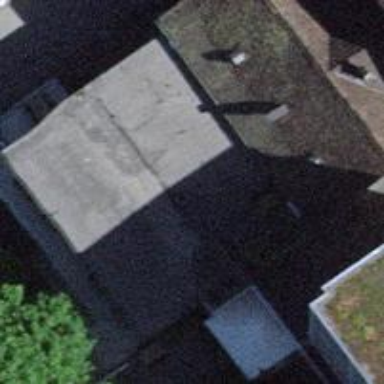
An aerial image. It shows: Restaurant.